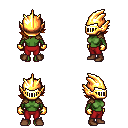
a pixel art fantasy rpg character, female body template, orc, green skin, leather shoulder armor, red pants, brunette swoop hairstyle, gold helm, gold gloves, brown shoes, four views (front, back, left, right), 2x2 character sprite sheet, small pixel art, hard edges, no anti-aliasing